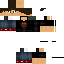
A male human skin with medium skin, wearing brown short hair dressed in a blue tshirt and red pants, featuring a closed mouth.